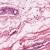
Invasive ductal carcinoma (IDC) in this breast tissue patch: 0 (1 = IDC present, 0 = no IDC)